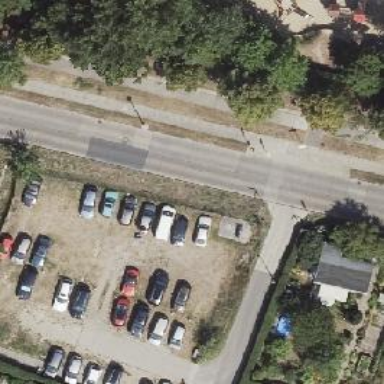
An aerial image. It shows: Public transport stop position.